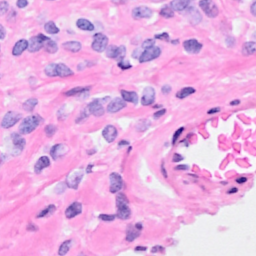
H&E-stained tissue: Breast